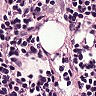
Metastatic tissue present: no